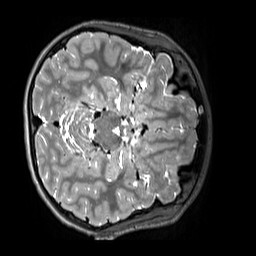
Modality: T2w
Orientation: axial
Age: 10
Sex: male
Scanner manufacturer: siemens
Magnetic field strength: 3 T
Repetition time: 3.2 s
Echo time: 0.408 s